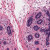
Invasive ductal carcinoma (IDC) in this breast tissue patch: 0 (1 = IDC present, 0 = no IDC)